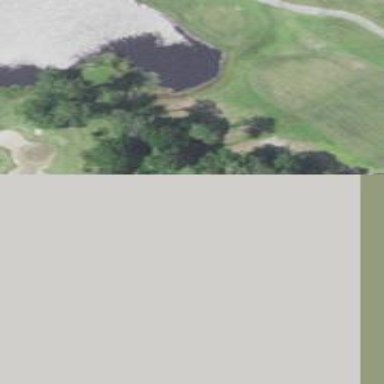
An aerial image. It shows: Golf bunker filled with sandy terrain.